Question: We use EF 3.5, Database first.
After I have updated my view, I received next error message:
> Error 1 Error 3002: Problem in Mapping Fragment starting at line 866:
Potential runtime violation of table vPendingOrders's keys
(vPendingOrders.AccountId, vPendingOrders.AccountName,
vPendingOrders.ApplicationModeTypeId,
vPendingOrders.CampaignWorkflowId, vPendingOrders.EndDate,
vPendingOrders.HiddenInGeneralList, vPendingOrders.HiddenInOwnerList,
vPendingOrders.InstanceId, vPendingOrders.OrgId,
vPendingOrders.StartDate, vPendingOrders.TotalBudget): Columns
(vPendingOrders.CampaignWorkflowId, vPendingOrders.InstanceId,
vPendingOrders.OrgId, vPendingOrders.AccountId,
vPendingOrders.AccountName, vPendingOrders.TotalBudget,
vPendingOrders.StartDate, vPendingOrders.EndDate,
vPendingOrders.HiddenInGeneralList, vPendingOrders.HiddenInOwnerList,
vPendingOrders.ApplicationModeTypeId) are mapped to EntitySet
vPendingOrders's properties (vPendingOrders.CampaignWorkflowId,
vPendingOrders.InstanceId, vPendingOrders.OrgId,
vPendingOrders.AccountId, vPendingOrders.AccountName,
vPendingOrders.TotalBudget, vPendingOrders.StartDate,
vPendingOrders.EndDate, vPendingOrders.HiddenInGeneralList,
vPendingOrders.HiddenInOwnerList,
vPendingOrders.ApplicationModeTypeId) on the conceptual side but they
do not form the EntitySet's key properties (vPendingOrders.AccountId,
vPendingOrders.AccountName, vPendingOrders.ApplicationModeTypeId,
vPendingOrders.CampaignWorkflowId, vPendingOrders.EndDate,
vPendingOrders.HiddenInGeneralList, vPendingOrders.HiddenInOwnerList,
vPendingOrders.InstanceId, vPendingOrders.OrgId,
vPendingOrders.SalesRep, vPendingOrders.StartDate,
vPendingOrders.TotalBudget).
As you see there is no my new fileds FullName, Email and ContactId
The view looks like this:
'''
CREATE VIEW [dbo].[vPendingOrders]
AS
SELECT TOP (100) PERCENT wf.CampaignWorkflow.CampaignWorkflowId, wf.CampaignWorkflow.InstanceId, dbo.vCampaigns.OrgId, wf.CampaignWorkflow.CampaignId,
dbo.vCampaigns.AccountId, wf.CampaignWorkflow.HasProposalReview, wf.CampaignWorkflow.HasMediaReview, wf.CampaignWorkflow.HasTraffickingEnabled,
dbo.vCampaigns.AccountName, wf.CampaignWorkflow.HasAuthorizedCreditCard, wf.CampaignWorkflow.HasAppliedForCredit, wf.CampaignWorkflow.HasDrops,
dbo.vCampaigns.TotalBudget, wf.CampaignWorkflow.StateMessage, dbo.vCampaigns.StartDate, dbo.vCampaigns.EndDate, dbo.vCampaigns.OwnerId,
dbo.vCampaigns.OwnerType, dbo.vCampaigns.HiddenInGeneralList, dbo.vCampaigns.HiddenInOwnerList, wf.CampaignWorkflow.ApplicationModeTypeId,
dbo.vCampaigns.SalesRep, dbo.vCampaigns.AdvertiserName,
-- new values
dbo.vCampaigns.FullName, dbo.vCampaigns.Email, dbo.vCampaigns.ContactId
FROM wf.CampaignWorkflow INNER JOIN
dbo.vCampaigns ON wf.CampaignWorkflow.CampaignId = dbo.vCampaigns.CampaignId
ORDER BY wf.CampaignWorkflow.CampaignWorkflowId DESC
'''
Also I just tried to add just an existing column as alias(duplicate): dbo.vCampaigns.AdvertiserName
The result for next 24-th column\property is the same - an error 3002
In properties of that field EntityKey is false and Nullable is true.
I also add here anothe view, from which I take my values:
'''
SELECT cam.Campaign.CampaignId, cam.Campaign.OrgId, cam.Campaign.OwnerId, cam.Campaign.AccountId,
-- here they are
cam.Campaign.ContactId, SalesRep.FullName, SalesRep.Email,
cam.Campaign.AgencyId,
cam.Campaign.CampaignName, Advertiser.AccountName, Agency.AccountName AS AgencyName, cam.CampaignStatus.Code AS Type,
cam.Campaign.OwnerType, cam.Campaign.StartDate, cam.Campaign.EndDate, dbo.fnGetCampaignRunStatus(cam.Campaign.CampaignId, NULL)
AS Status, wf.CampaignWorkflow.StateMessage, wf.CampaignWorkflow.CampaignWorkflowId, cam.Campaign.TotalBudget,
cam.Campaign.HiddenInGeneralList, cam.Campaign.HiddenInOwnerList, cam.Campaign.Note,
CASE WHEN wf.CampaignWorkflow.ApplicationModeTypeId = 2 THEN CASE WHEN SalesRep.ContactId IS NULL
THEN Owner.FullName ELSE SalesRep.FullName END ELSE CASE WHEN SalesRep.ContactId IS NULL
THEN 'N/A' ELSE SalesRep.FullName END END AS SalesRep, CASE WHEN wf.CampaignWorkflow.ApplicationModeTypeId IS NULL
THEN 1 ELSE wf.CampaignWorkflow.ApplicationModeTypeId END AS ApplicationModeTypeId,
con.CustomListItem.CustomListItemName AS AdvertiserName, cam.Campaign.ClientOrderId
FROM cam.Campaign INNER JOIN
org.Account AS Advertiser ON cam.Campaign.AccountId = Advertiser.AccountId INNER JOIN
cam.CampaignStatus ON cam.Campaign.CampaignStatusId = cam.CampaignStatus.CampaignStatusId INNER JOIN
con.Contact AS Owner ON cam.Campaign.OwnerId = Owner.ContactId LEFT OUTER JOIN
con.CustomListItem ON cam.Campaign.AdvertiserId = con.CustomListItem.CustomListItemId LEFT OUTER JOIN
wf.CampaignWorkflow ON cam.Campaign.CampaignId = wf.CampaignWorkflow.CampaignId LEFT OUTER JOIN
org.Account AS Agency ON cam.Campaign.AgencyId = Agency.AccountId AND cam.Campaign.AgencyId = Agency.AccountId LEFT OUTER JOIN
con.Contact AS SalesRep ON cam.Campaign.SalesRepId = SalesRep.ContactId
'''

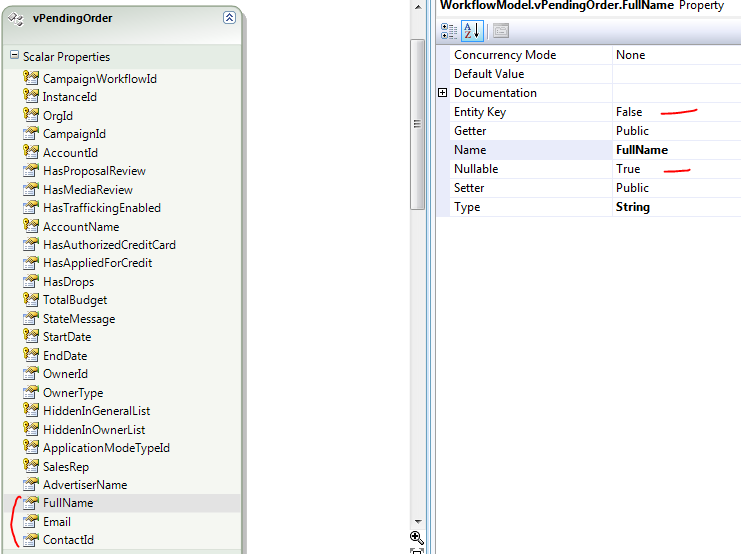
Answer: The reason was in strange update result of EF model update operation. SaleRep in view (database) is still a key, but in model view it was deleted(automatically) from set of keys. But not everywhere or something else...
So the solution - Set Entity Key to False and Nullable to True not for new fields, But for SalesRep